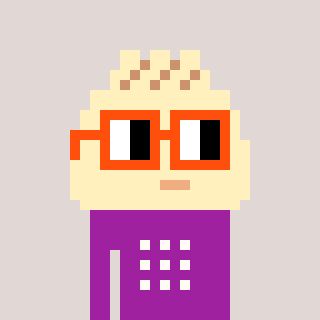
a pixel art character with square orange glasses, a porkbao-shaped head and a magenta-colored body on a warm background